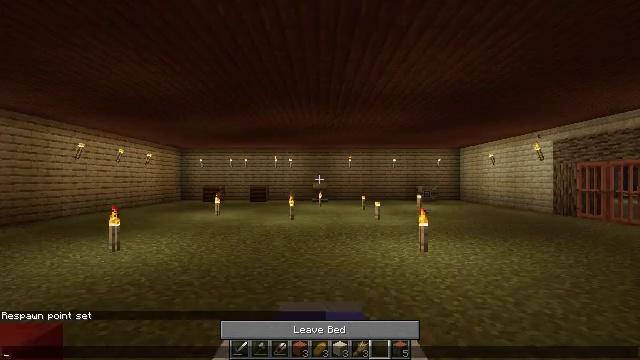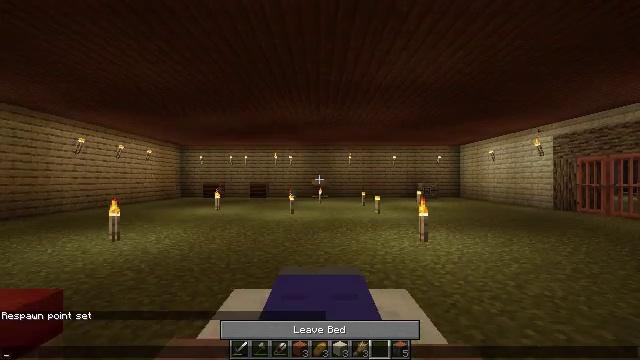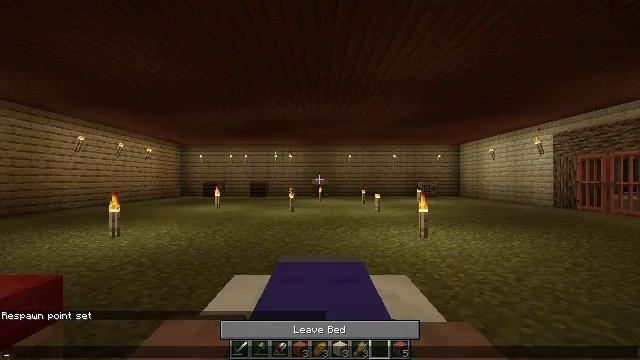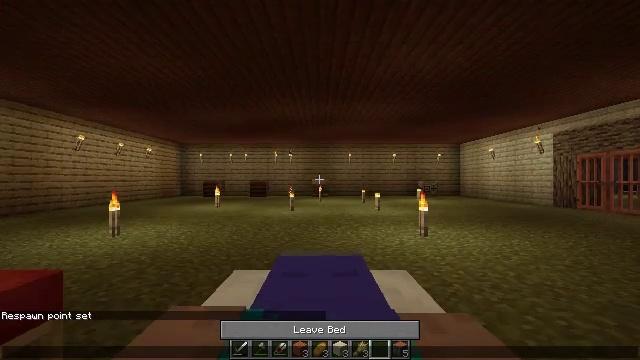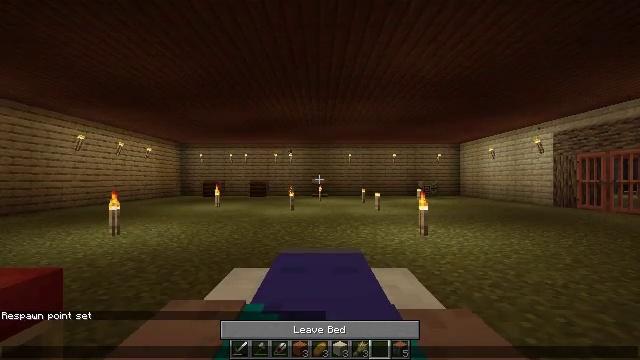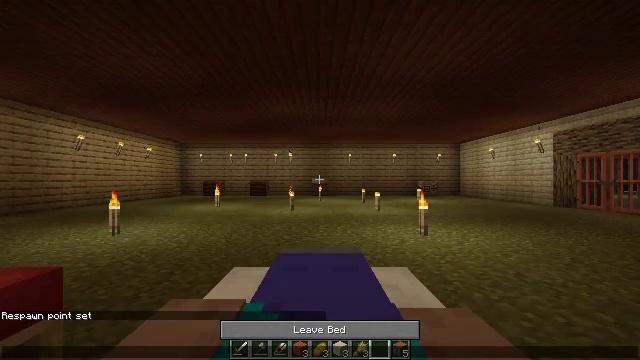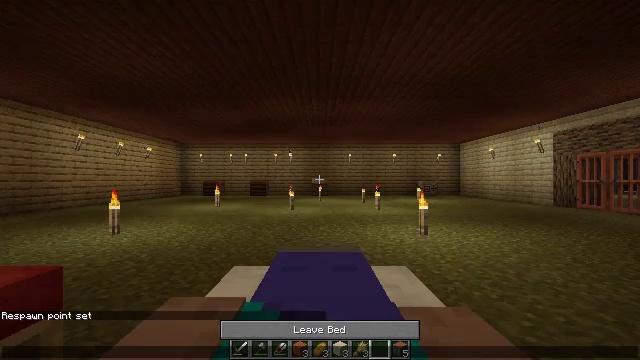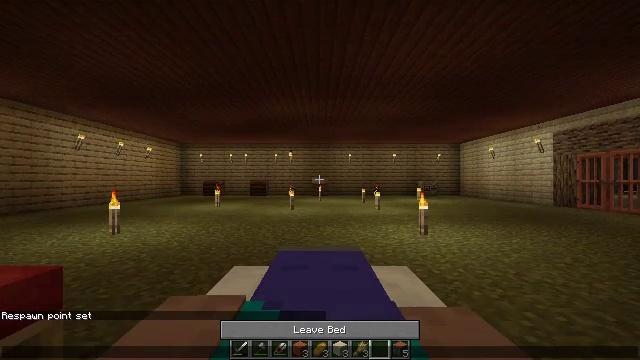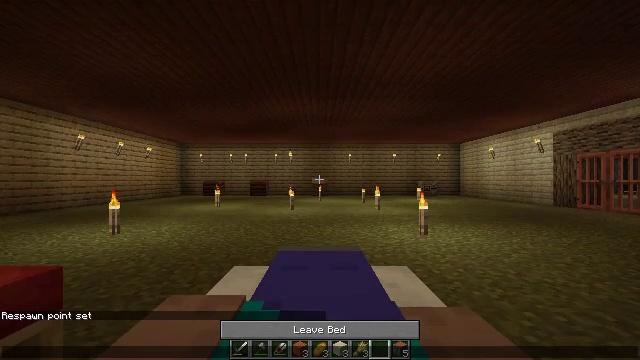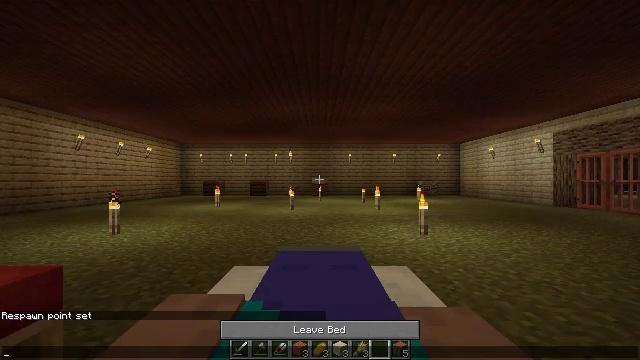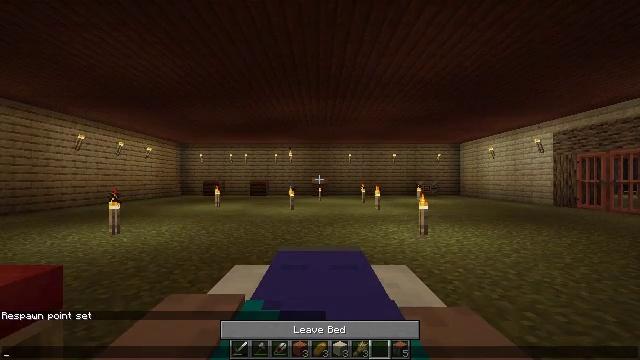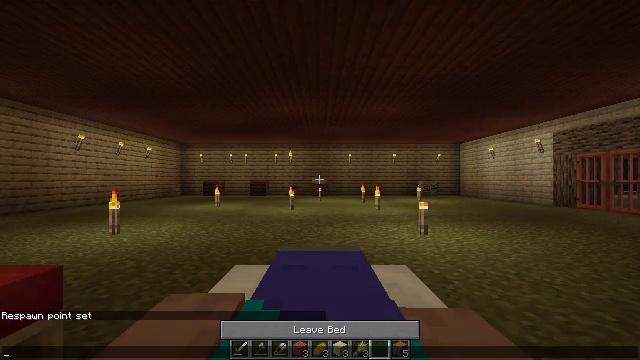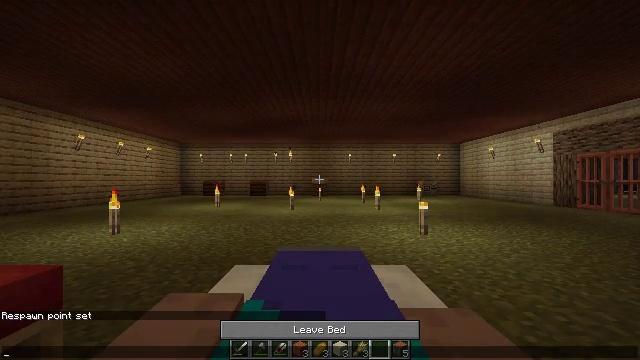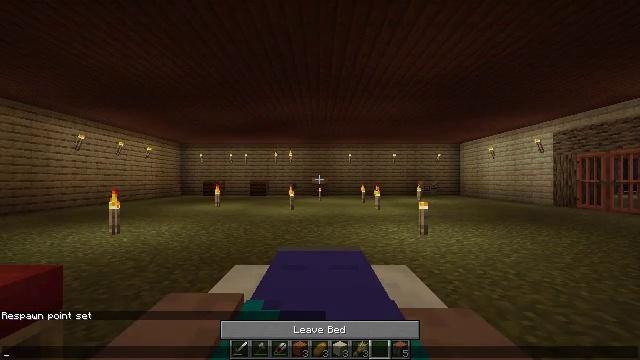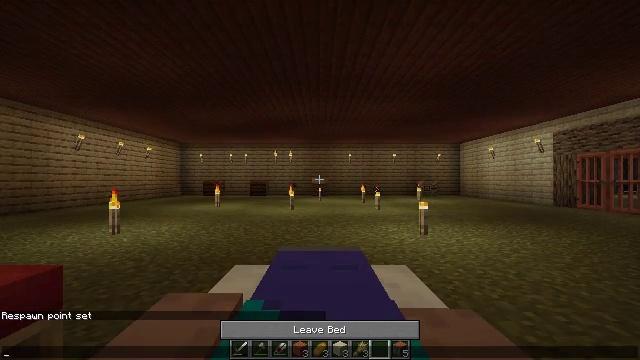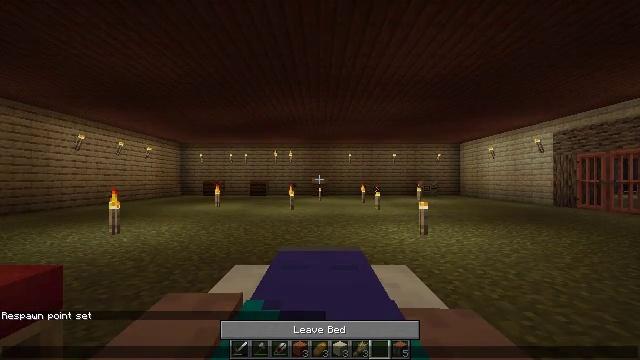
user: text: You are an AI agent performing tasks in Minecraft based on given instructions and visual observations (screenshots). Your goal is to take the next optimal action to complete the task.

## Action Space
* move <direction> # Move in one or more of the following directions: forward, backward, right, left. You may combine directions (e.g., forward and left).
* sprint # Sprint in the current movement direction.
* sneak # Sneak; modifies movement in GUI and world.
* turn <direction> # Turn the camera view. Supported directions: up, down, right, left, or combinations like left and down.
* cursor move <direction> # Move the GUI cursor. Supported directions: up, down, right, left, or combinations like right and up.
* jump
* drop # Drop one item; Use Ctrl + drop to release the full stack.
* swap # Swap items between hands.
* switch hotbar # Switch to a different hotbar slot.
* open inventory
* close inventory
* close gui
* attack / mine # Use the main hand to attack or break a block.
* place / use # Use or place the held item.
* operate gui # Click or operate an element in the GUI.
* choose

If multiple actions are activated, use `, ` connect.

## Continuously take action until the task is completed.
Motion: motion action
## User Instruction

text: Retrieve the barrel for inventory use.
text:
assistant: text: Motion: no_op
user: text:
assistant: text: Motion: no_op
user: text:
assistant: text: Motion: no_op
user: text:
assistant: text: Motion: no_op
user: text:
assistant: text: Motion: no_op
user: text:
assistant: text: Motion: no_op
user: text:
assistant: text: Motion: no_op
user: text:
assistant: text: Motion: no_op
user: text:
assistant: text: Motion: no_op
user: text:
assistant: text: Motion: no_op
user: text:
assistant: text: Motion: no_op
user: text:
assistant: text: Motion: no_op
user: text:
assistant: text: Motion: no_op
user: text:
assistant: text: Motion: no_op
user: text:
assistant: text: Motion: no_op
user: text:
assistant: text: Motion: no_op
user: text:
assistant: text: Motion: no_op
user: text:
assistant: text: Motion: no_op
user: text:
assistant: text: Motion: no_op
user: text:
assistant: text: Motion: no_op
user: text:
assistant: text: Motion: no_op
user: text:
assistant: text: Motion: no_op
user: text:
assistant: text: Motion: no_op
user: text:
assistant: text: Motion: no_op
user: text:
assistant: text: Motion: no_op
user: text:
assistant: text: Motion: no_op
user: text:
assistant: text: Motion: no_op
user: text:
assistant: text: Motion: no_op
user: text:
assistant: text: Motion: no_op
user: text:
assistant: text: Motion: no_op